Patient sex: M
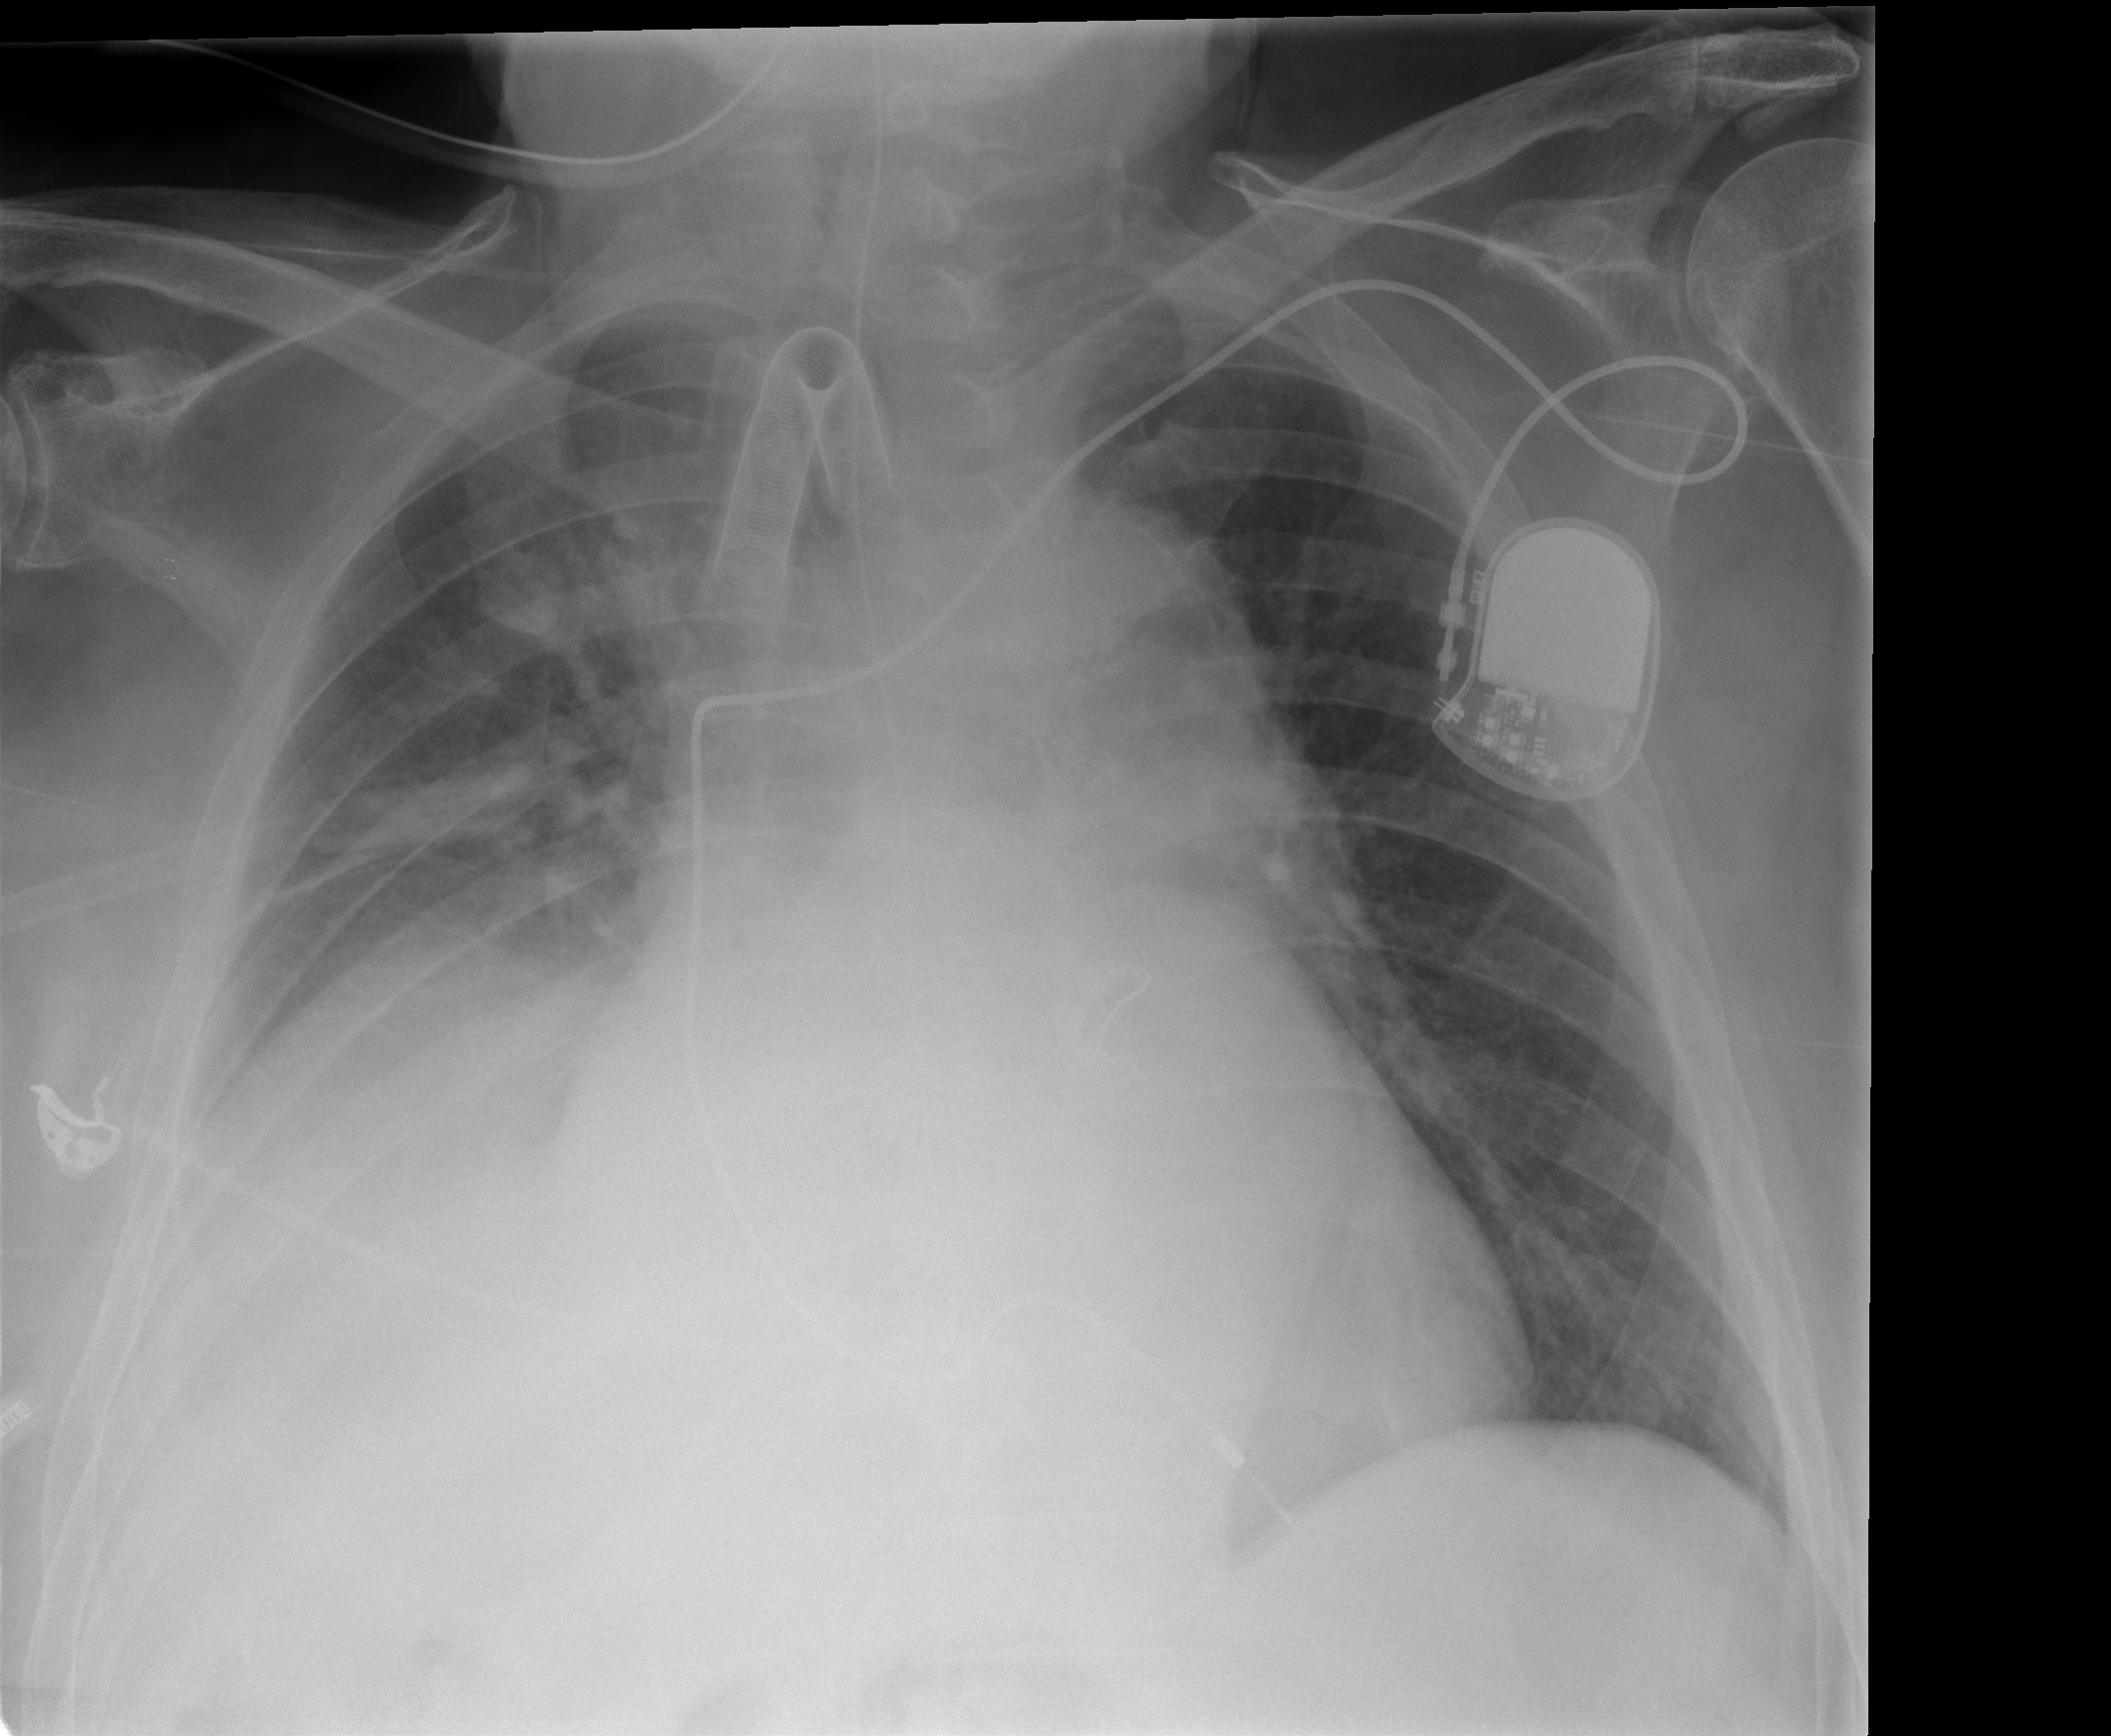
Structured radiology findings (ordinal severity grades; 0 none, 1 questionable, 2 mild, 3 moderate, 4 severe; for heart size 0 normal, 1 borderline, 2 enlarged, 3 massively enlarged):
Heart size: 2
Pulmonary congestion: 0
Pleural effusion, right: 0
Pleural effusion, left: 0
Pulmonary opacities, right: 0
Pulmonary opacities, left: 0
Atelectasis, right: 2
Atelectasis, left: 0